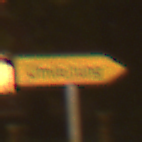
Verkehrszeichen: UmleitungswegweiserRechtsweisend
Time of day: Night
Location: Outdoor (Urban)
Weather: Clear
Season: NotSpecified
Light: Artificial